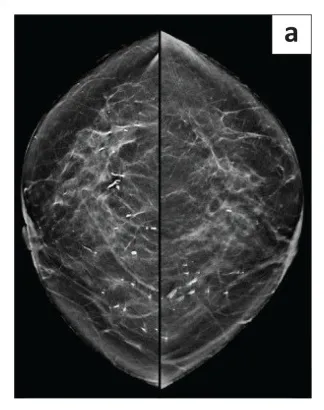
Baseline mammography in 2017 demonstrates the benign-appearing calcifications bilaterally on the. CC.
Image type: radiology (x_ray)